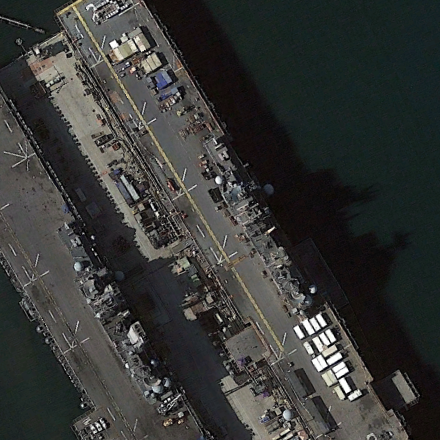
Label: assault